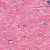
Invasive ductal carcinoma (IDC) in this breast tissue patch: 0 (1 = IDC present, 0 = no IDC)